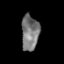
Tissue: prostate
Cell type: Fibroblasts
Senescence score: 0.7744
Nuclear area (px): 606
Mean DAPI intensity: 120.649